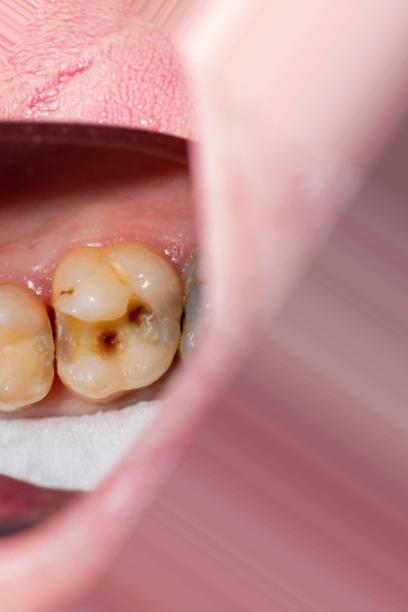
Condition: Caries